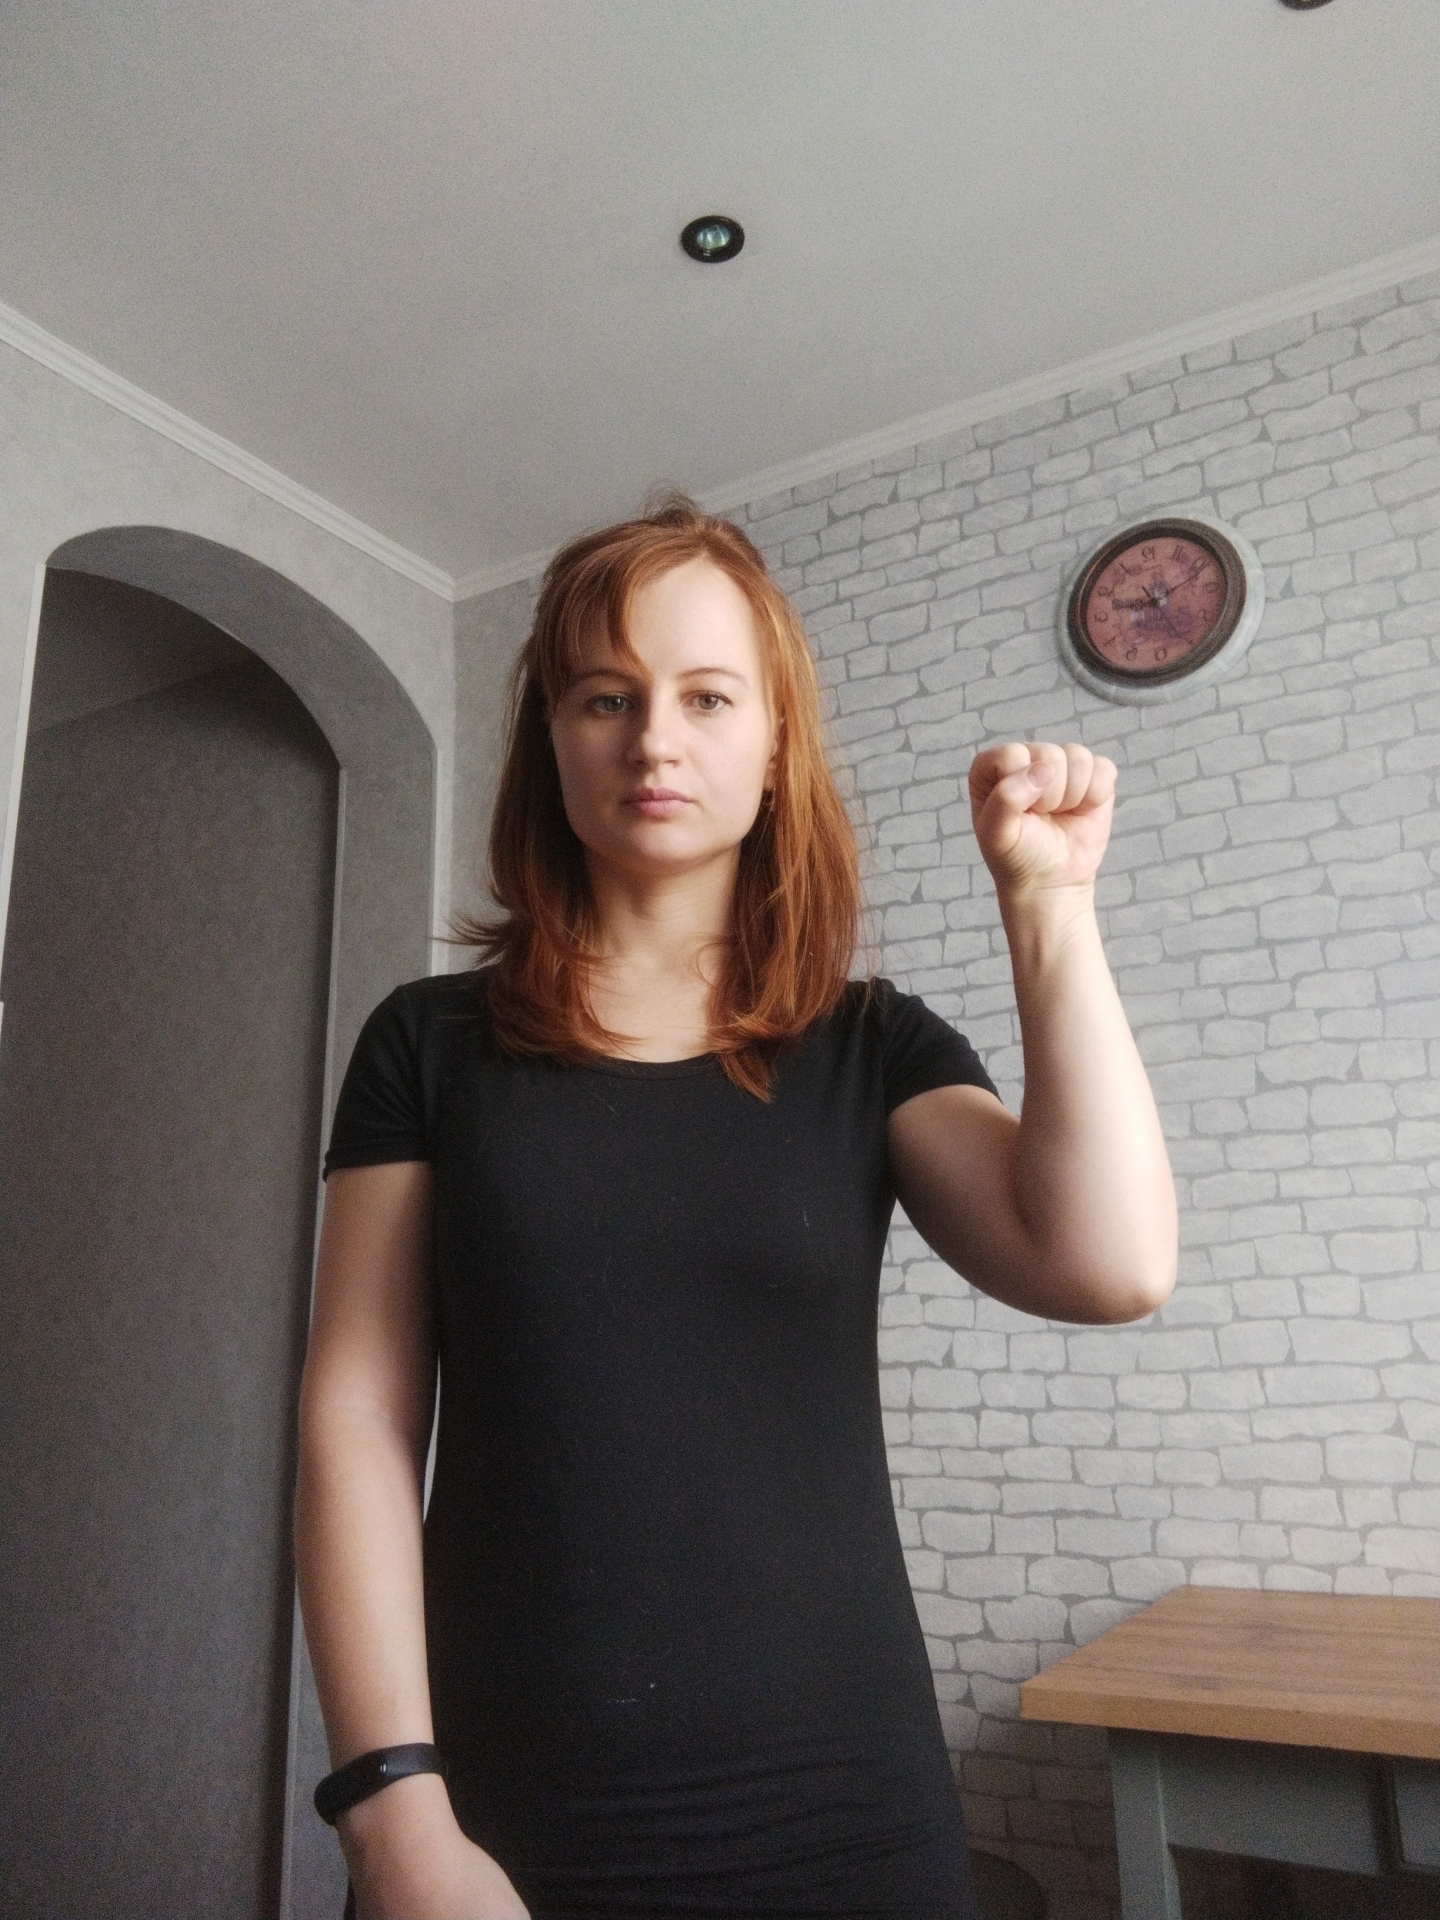
Label: noise